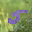
Label: 5